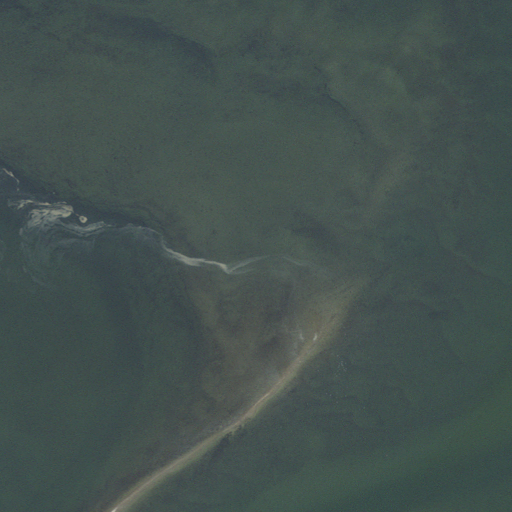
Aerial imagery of island in Massachusetts named Half Moon Island (historical) containing only open water